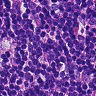
Metastatic tissue present: no